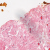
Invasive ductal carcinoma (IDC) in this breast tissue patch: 0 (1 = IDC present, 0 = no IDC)